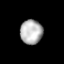
Tissue: lung
Cell type: Fibroblasts
Senescence score: 0.6785
Nuclear area (px): 530
Mean DAPI intensity: 180.074